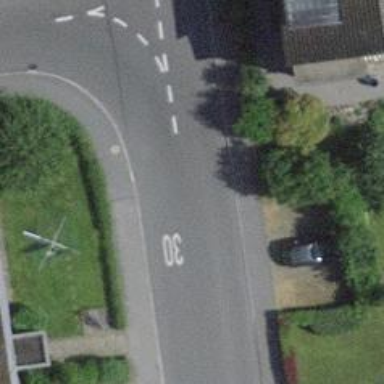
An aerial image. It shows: Kerb barrier.